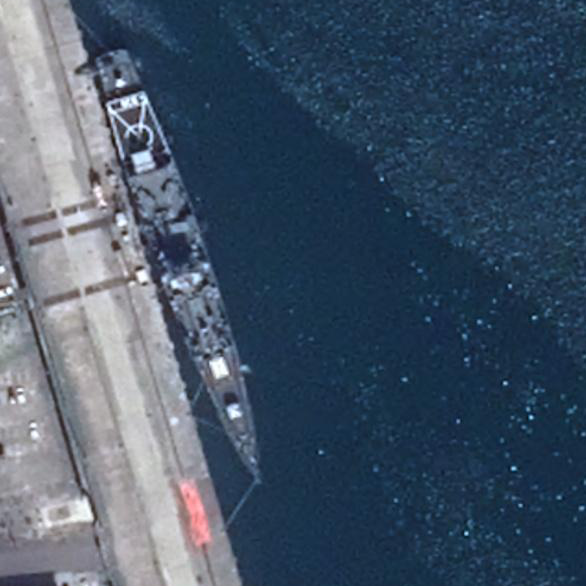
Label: Kidd-class_destroyer